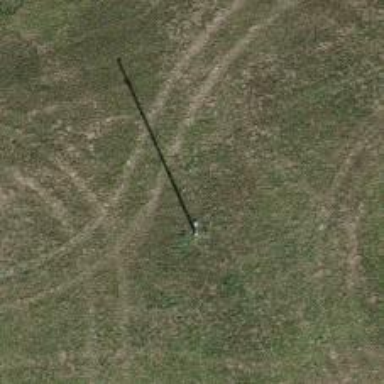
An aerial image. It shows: Power pole.